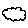
Label: cloud